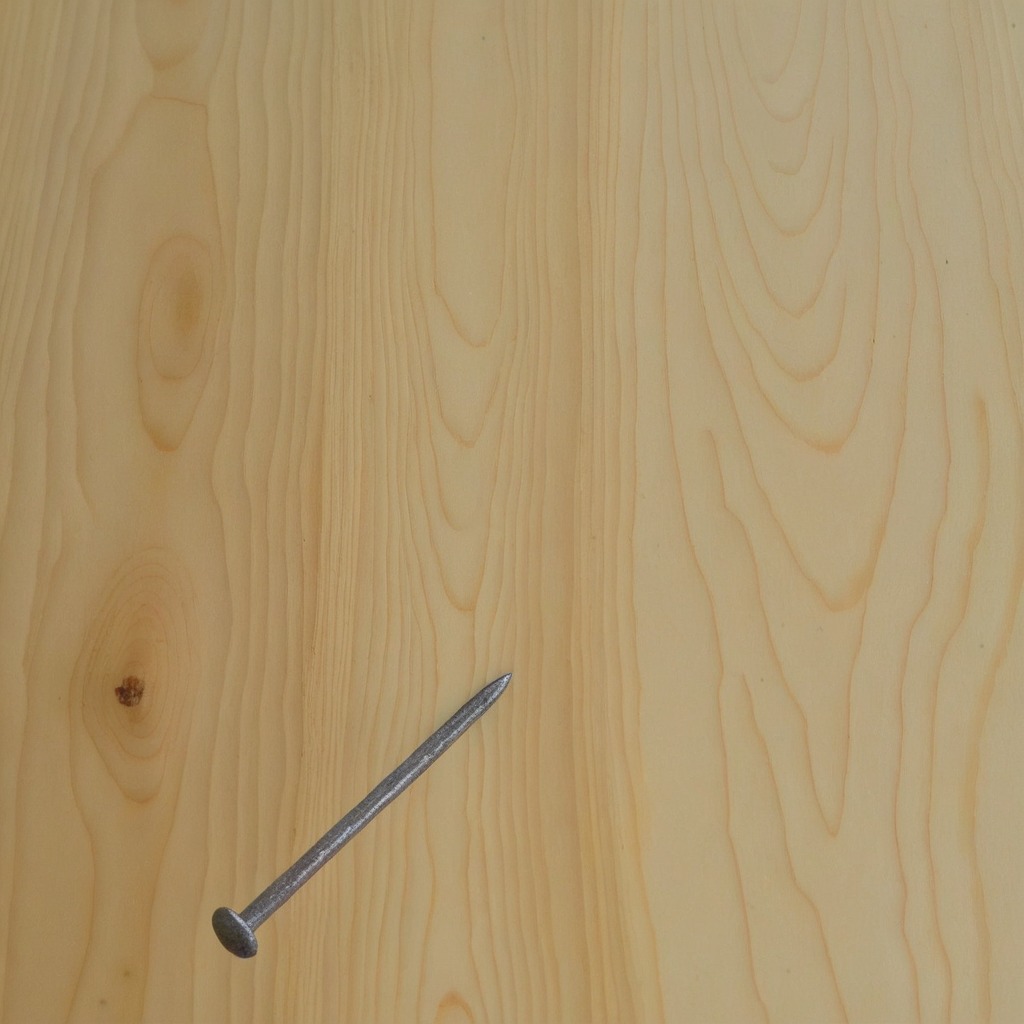
An iron nail is lying on a plywood surface in a paint workshop lit by afternoon window light.